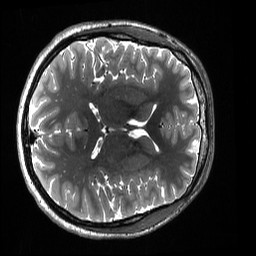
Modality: T2w
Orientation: axial
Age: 19
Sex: male